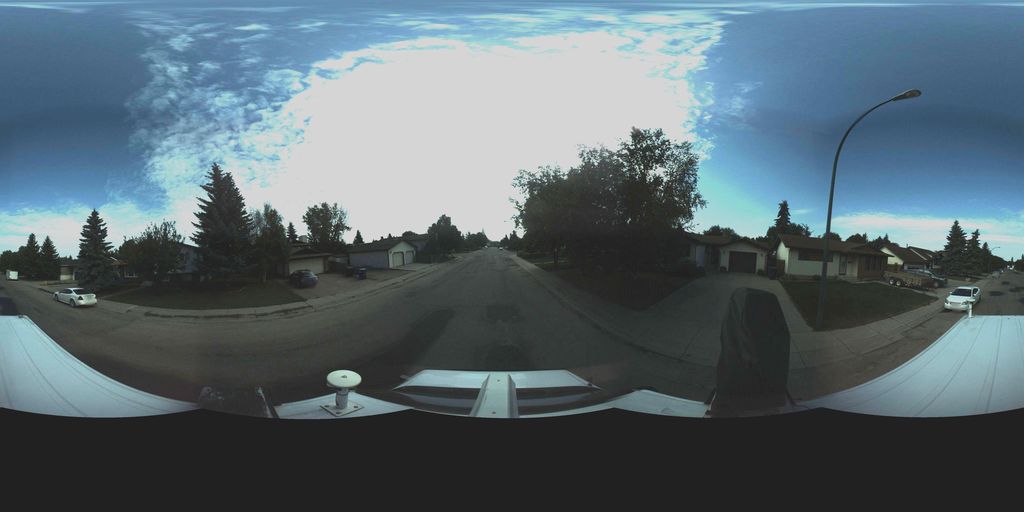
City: saskatoon